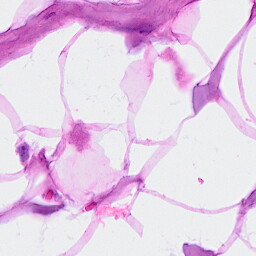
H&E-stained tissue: Breast